Question: I am trying to decrypt two string fields that were encrypted upon insertion into the database.
They are simply name fields, so no, I won't be checking against a hashed password to ensure validity. I actually need to see the names.
The decryption method I am trying to use is from Microsoft (<URL> and works perfectly.
Say the user is searching for someone by first name or last name. How do I use the function to return plain text in the GridView?
See below:
'''
SearchFirsttxt.Text = eFirst
SearchLastTxt.Text = eLast
If SearchFirsttxt.Text = "" Then
SqlCommand.CommandText = "Select * FROM PARTICIPANT WHERE LAST_NM_TXT = '" & eLast & "';"
ElseIf SearchLastTxt.Text = "" Then
SqlCommand.CommandText = "Select * FROM PARTICIPANT WHERE FIRST_NM_TXT = '" & eFirst & "';"
Else
SqlCommand.CommandText = "Select * FROM PARTICIPANT WHERE FIRST_NM_TXT = '" & eFirst & "' and LAST_NM_TXT = '" & eLast & "';"
End If
'SQL Command returns rows where values in database and textboxes are equal
dFirst = clsEncrypt.DecryptData(eFirst)
dLast = clsEncrypt.DecryptData(eLast)
SearchFirsttxt.Text = dFirst
SearchLastTxt.Text = dLast
Dim myAdapter As New SqlDataAdapter(SqlCommand) 'holds the data
myAdapter.Fill(dt) 'datatable that is populated into the holder (DataAdapter)
DataGridView1.DataSource = dt 'Assigns source of information to the gridview (DataTable)
SQLConnection.Close() 'Closes Connection for security measures
'''
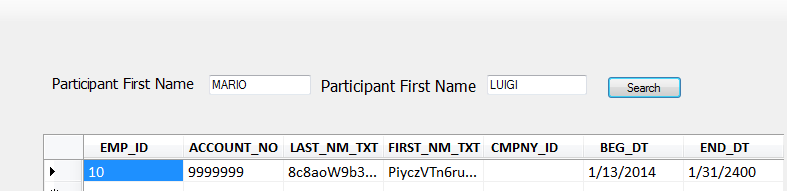
Answer: Here's what I used, which is just modified code from: <URL>
'''
For i As Integer = 0 To dt.Rows.Count - 1
dt.Rows(i)("FIRST_NM_TXT") = clsEncrypt.DecryptData(dt.Rows(i)("FIRST_NM_TXT"))
dt.Rows(i)("LAST_NM_TXT") = clsEncrypt.DecryptData(dt.Rows(i)("LAST_NM_TXT"))
Next
'''
I assume the ("FIRST_NM_TXT") must be the Column name of the particular field you're wanting to loop through and decrypt.
Edit: The format could also be 'dt.Rows(i)("Index")', not just 'ColumnName'